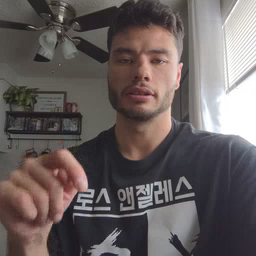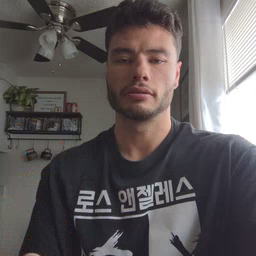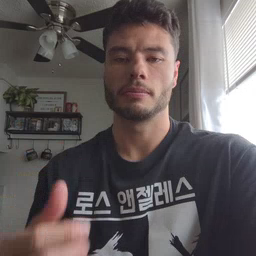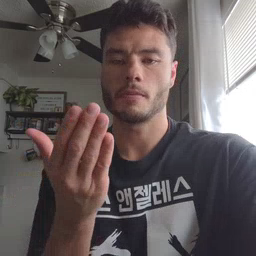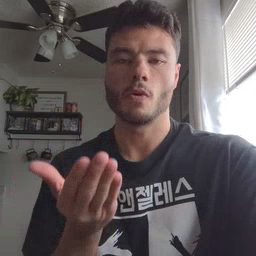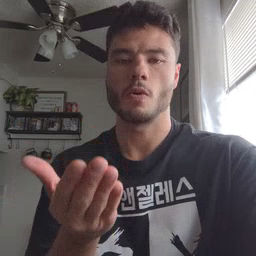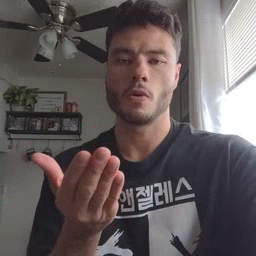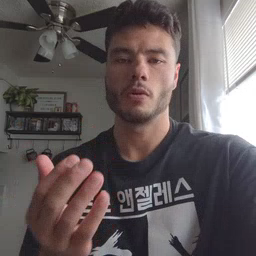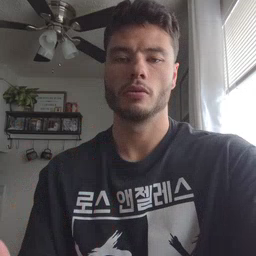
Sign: boat